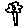
Label: flower